Question: I'm looking to try and add some advertisement to my program and found this article on the MSDN:
<URL>
It has a screenshot of where the Connected Service button should be:
<URL>
<URL>
But when I look, I don't have one:

I'm using Windows 8.1 Pro 64-bit with VS Professional 2013.
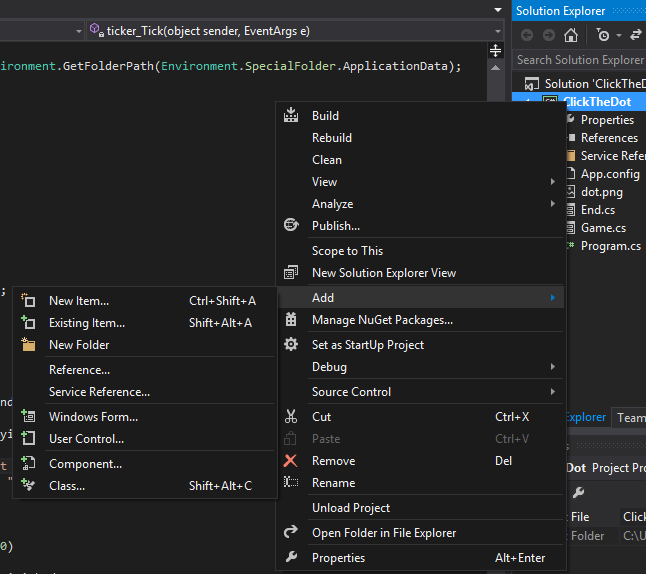
Answer: From your screenshot, it looks like you are using a Desktop Windows Forms or WPF project. Try creating a Windows Store 8.1 app (File -> New Project. Visual C# -> Store Apps -> Universal Apps). You should see the "Connected Service.." option under the "Add" menu.